Question: I want a label that will contain a template of a color, and not just a solid color.
What I mean is that the label will have as its background a template of a color and not just a solid color, for example, a pattern of diagonal lines in an alternating colors, like the option for a pattern fill in MS Office:

I don't want it to be a picture of the pattern I want, because I want it to re-size as the widget re-sizes and work with labels of different length and size.
Is there a way to do the same with tk/tcl?
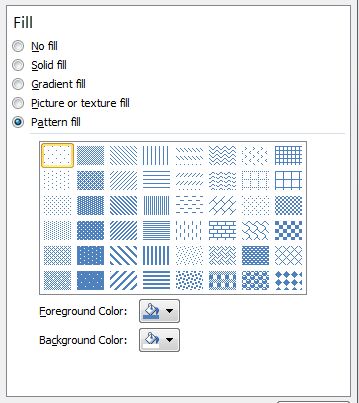
Answer: A pattern will require an image, but labels can only have an image or text, not both.
If you just want to have a pattern, then you can create an image for it procedurally by duplicating a tile image like this:
'''
# Set foreground and background colours for your tile
set fg "#9999ff"
set bg "#ffffff"
# create tile data (this will give vertical stripes every 4 pixels)
set data "$fg $bg $bg $bg"
# Create the tile image
image create photo tile
tile put [list $data]
# Create the actual image (tile set)
image create photo tileset
# Fill the image with the tile to the desired size
tileset copy tile -to 0 0 200 300
# Display the tiled image in a label
label .l -image tileset
pack .l
'''
If you want to have text over a pattern, you could use a canvas.
You can see how to tile an image in a canvas (taking canvas resizing into account) on <URL>.